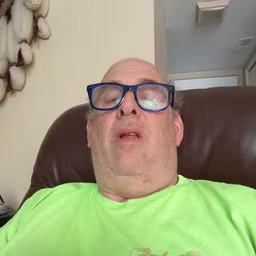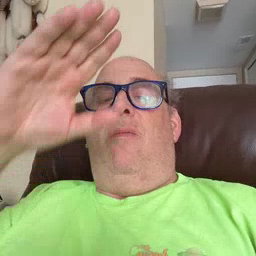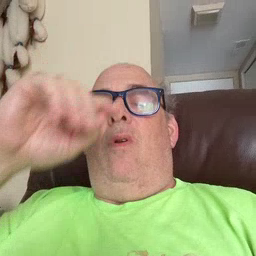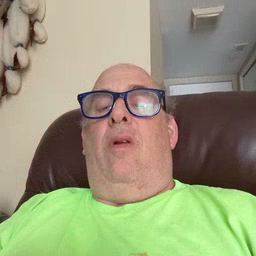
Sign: boy